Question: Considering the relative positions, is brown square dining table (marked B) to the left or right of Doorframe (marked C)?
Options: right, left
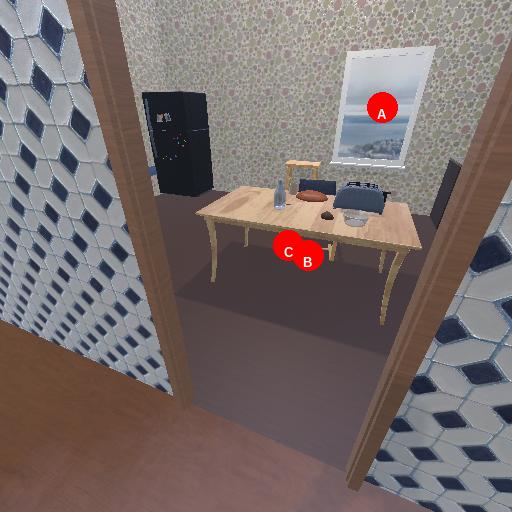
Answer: right